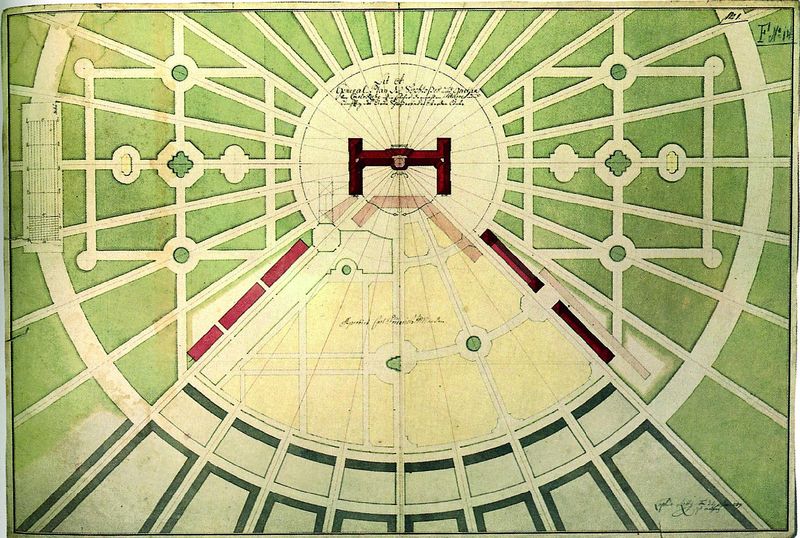
Titel: Plan der Stadtentwicklung von Karlsruhe zu einer Residenzstadt
Künstler: Leopold Retti
Schlagwörter: baum, bäume, gelb, grün, skizze, zeichnung, anlage, gebäude, gras, park, parkanlage, rasen, rot, schloss, muster, architektur, barock, signatur, büsche, sonne, wege, brunnen, kreis, garten, schrift, sommer, modell, formen, linien, platz, vogelperspektive, stern, strahlen, druck, kreise, beschriftung, geometrisch, residenz, grünfläche, zufahrt, plan, zentrum, englischer garten, handschrift, labyrinth, grundriss, maßstab, bauplan, barockgarten, zeichnugn, sternförmig, archtiektur, gartenbau, alte schrift, gartenschloss, bauanlage, wegenetz, landschaftarchitektur, eometrie